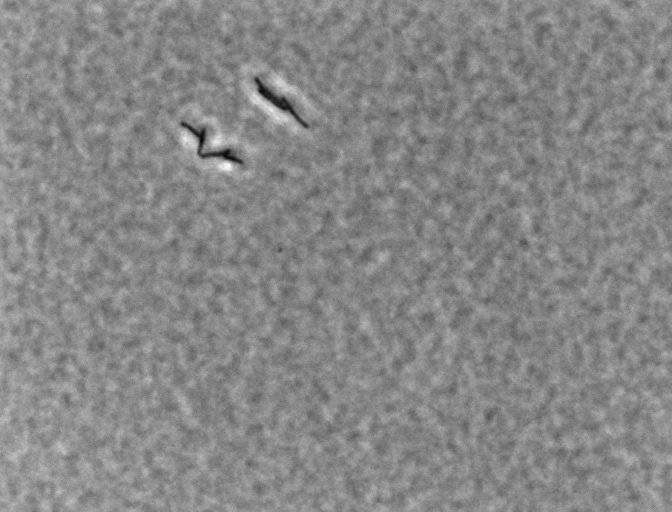
Bacillus coagulans